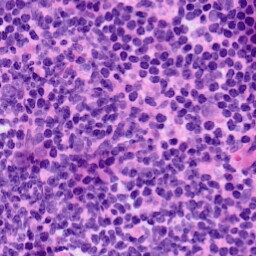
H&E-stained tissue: LymphNode